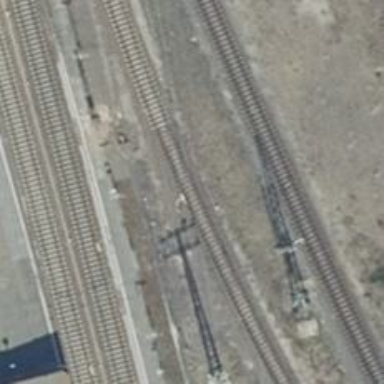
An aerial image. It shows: Railway signal.